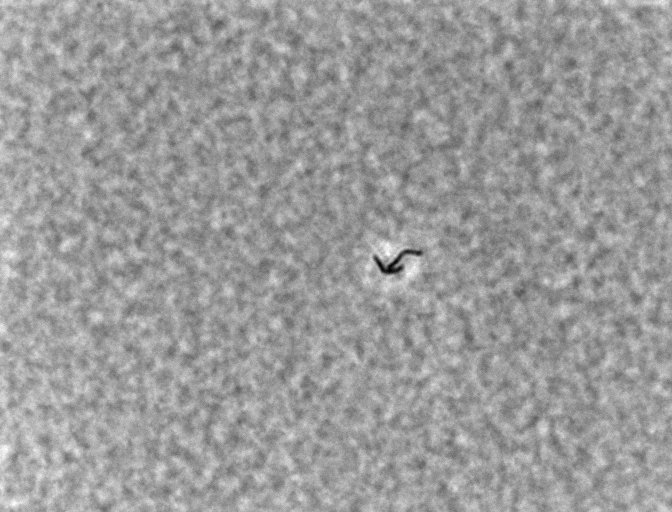
Bacillus coagulans